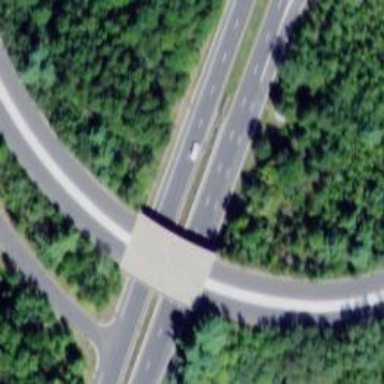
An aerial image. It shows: Tertiary link road bridge.